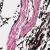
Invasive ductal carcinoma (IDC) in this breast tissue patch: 0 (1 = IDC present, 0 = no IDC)